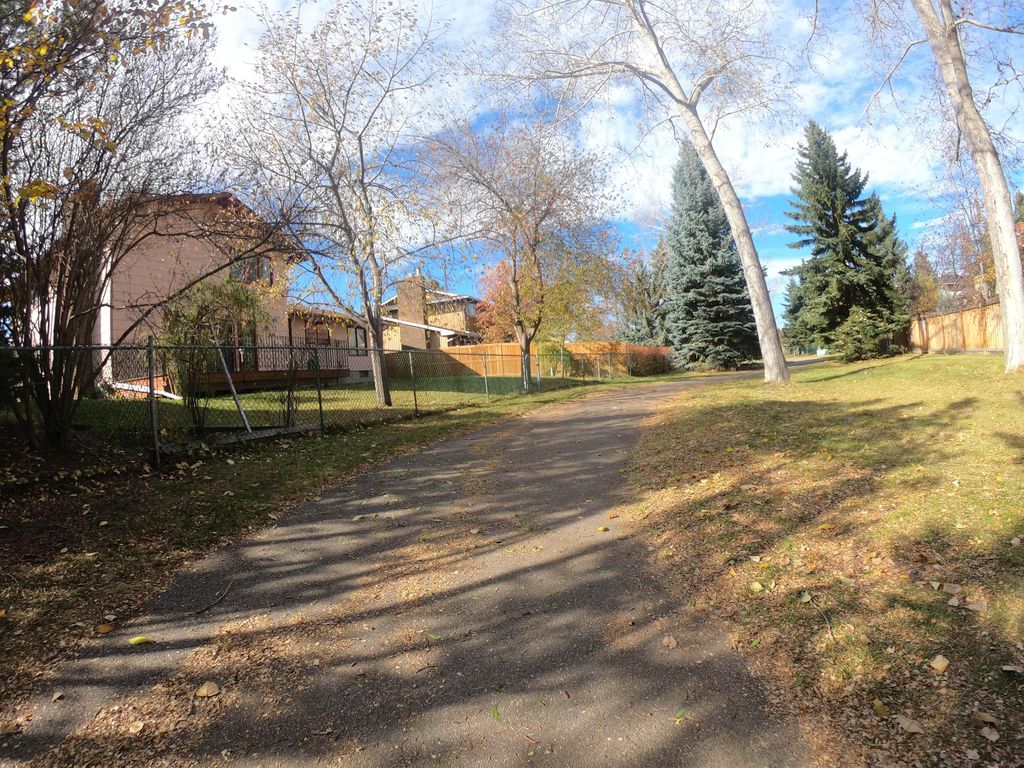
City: calgary